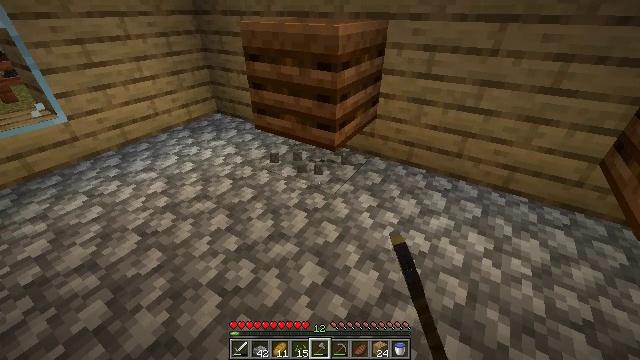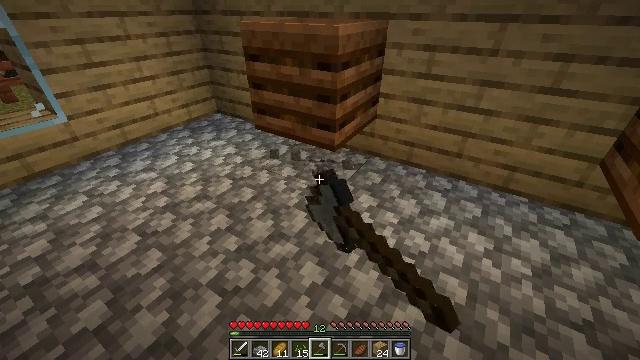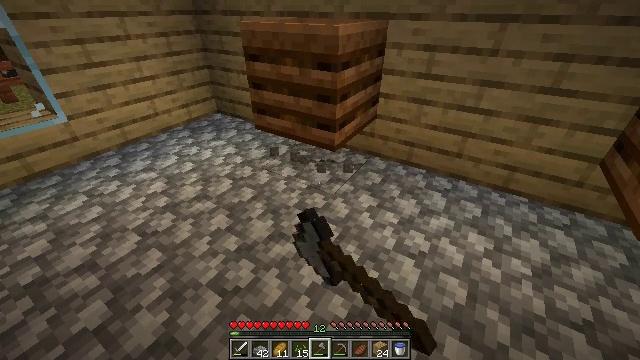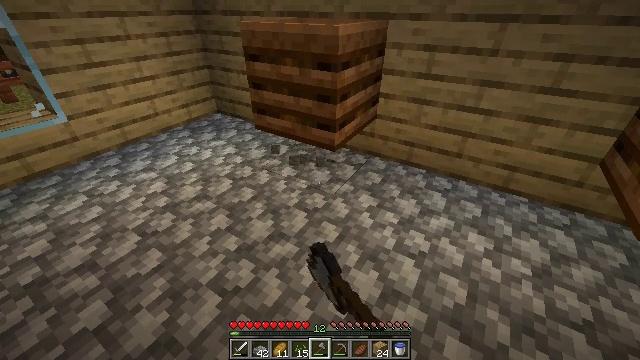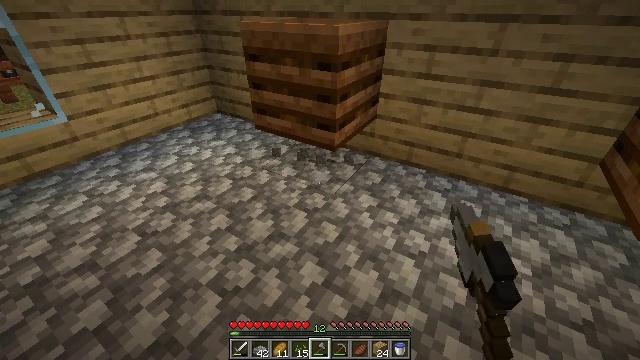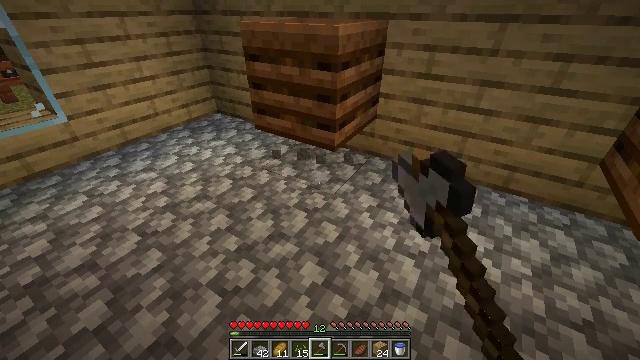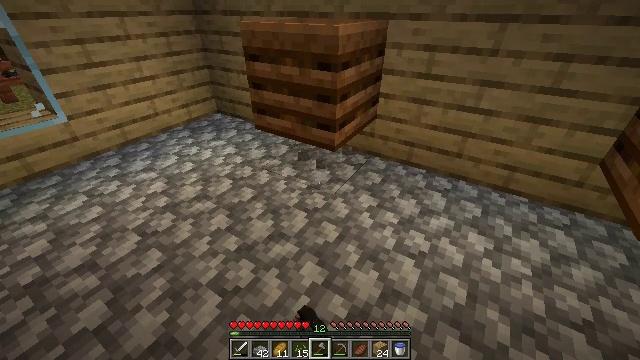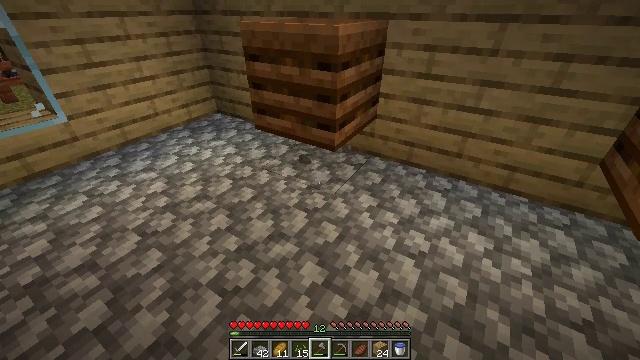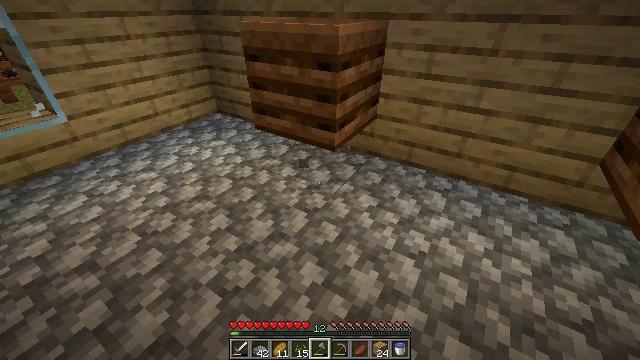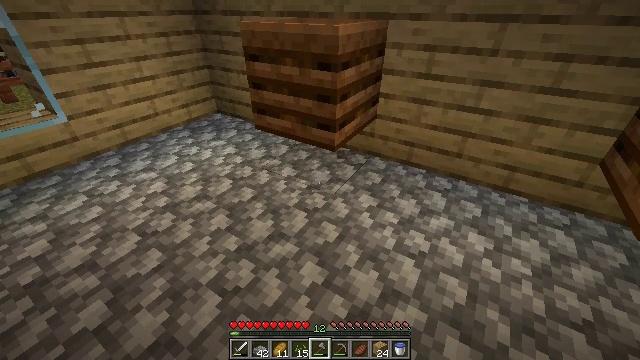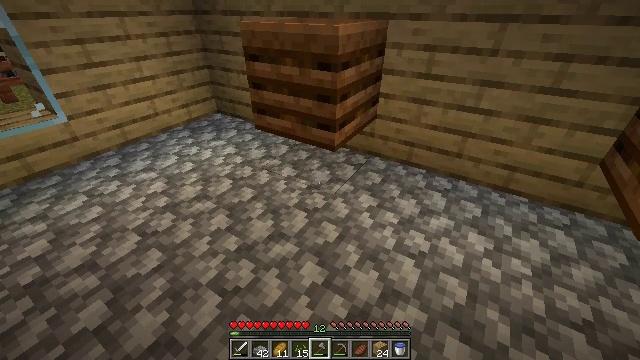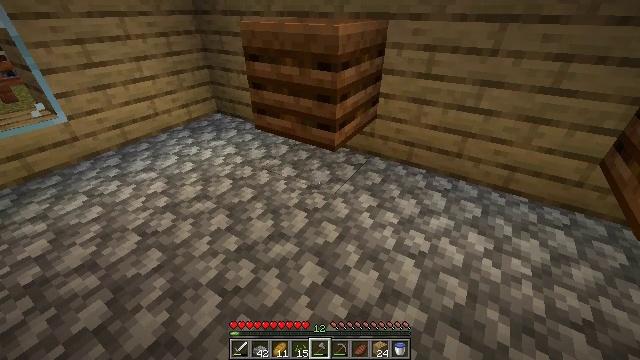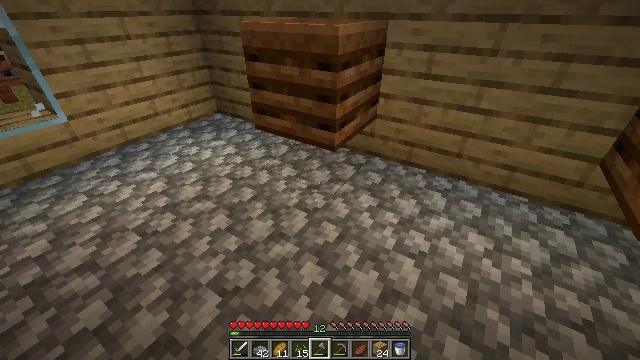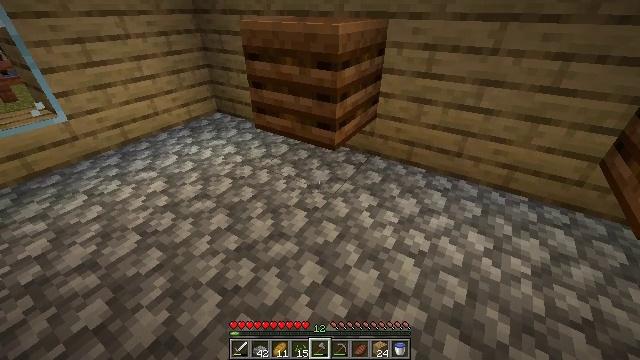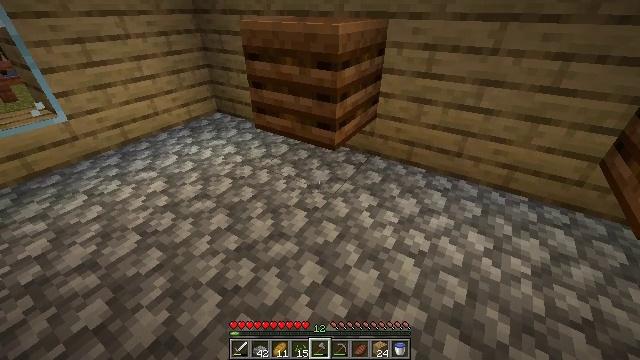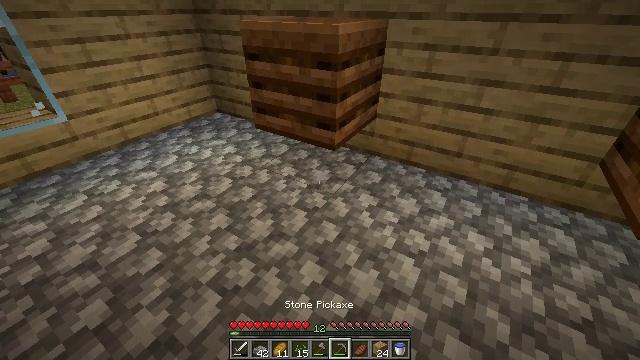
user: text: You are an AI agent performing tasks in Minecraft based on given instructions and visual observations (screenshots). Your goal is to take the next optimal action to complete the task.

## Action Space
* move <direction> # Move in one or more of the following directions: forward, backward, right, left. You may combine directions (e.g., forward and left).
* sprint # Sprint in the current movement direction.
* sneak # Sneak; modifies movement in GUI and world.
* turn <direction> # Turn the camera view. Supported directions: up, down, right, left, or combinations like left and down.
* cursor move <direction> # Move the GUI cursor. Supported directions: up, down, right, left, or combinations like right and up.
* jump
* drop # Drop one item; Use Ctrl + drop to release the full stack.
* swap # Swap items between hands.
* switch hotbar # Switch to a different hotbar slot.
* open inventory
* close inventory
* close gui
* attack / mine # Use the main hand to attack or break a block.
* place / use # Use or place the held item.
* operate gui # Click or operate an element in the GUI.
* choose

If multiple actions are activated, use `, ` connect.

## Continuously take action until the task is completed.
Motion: motion action
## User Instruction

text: Collect cobblestone slabs from your build.
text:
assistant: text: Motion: attack / mine
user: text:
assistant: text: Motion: attack / mine
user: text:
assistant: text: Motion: attack / mine
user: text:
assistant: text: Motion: attack / mine
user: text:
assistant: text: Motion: no_op
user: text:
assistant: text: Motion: no_op
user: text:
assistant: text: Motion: no_op
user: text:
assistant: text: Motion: no_op
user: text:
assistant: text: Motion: no_op
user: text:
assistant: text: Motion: no_op
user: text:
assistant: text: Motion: no_op
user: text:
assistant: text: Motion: no_op
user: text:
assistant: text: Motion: no_op
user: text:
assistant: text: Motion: no_op
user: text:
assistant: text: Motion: no_op
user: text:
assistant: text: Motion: no_op
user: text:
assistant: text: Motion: no_op
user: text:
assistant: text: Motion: no_op
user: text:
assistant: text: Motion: no_op
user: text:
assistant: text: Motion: no_op
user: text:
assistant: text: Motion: no_op
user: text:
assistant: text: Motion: no_op
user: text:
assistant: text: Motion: no_op
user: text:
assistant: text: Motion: no_op
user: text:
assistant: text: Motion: attack / mine
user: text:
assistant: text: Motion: attack / mine
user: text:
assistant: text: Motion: attack / mine
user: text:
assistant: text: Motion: attack / mine
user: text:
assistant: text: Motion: attack / mine
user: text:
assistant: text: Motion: attack / mine